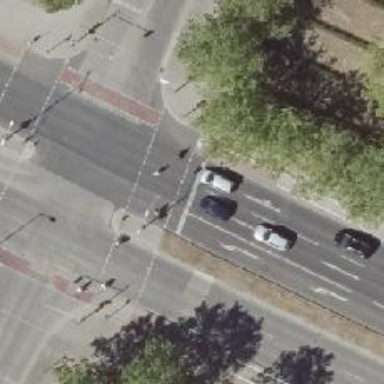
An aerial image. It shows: Road with traffic signals.